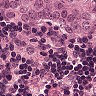
Metastatic tissue present: yes